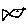
Label: fish